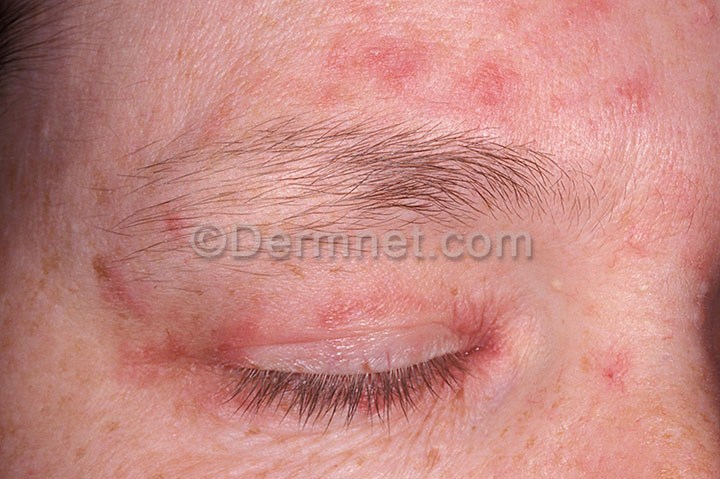
Disease: Acne and Rosacea Photos